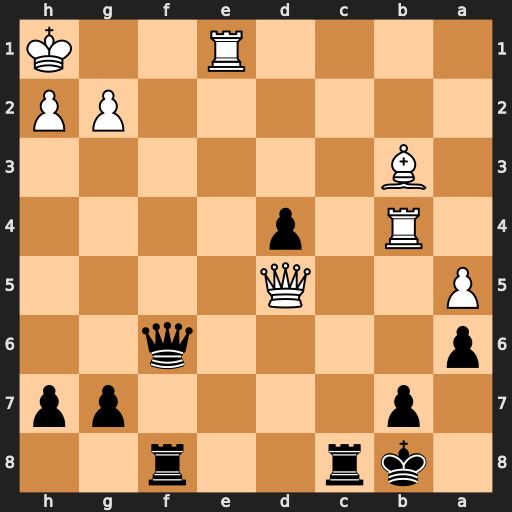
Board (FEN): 1kr2r2/1p4pp/p4q2/P2Q4/1R1p4/1B6/6PP/4R2K
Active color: b
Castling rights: -
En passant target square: -
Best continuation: Qf1+ Rxf1 Rxf1#